Question: Please see this image:

Can someone explain the difference?
## Edit
Let me indicate what puzzles me. Notice that:
1. $row.is('tr.items:last') === false
2. $row[0].id === $('tr.items:last')[0].id
The two statements seem to contradict each other. The first tells us that '$row' is not the last of 'tr.items'. But the second one tells that '$row' is exactly '$('tr.items:last')', i.e. the last of 'tr.items'.
No such thing occurs with the ':last-of-type' selector.
What is going on here?
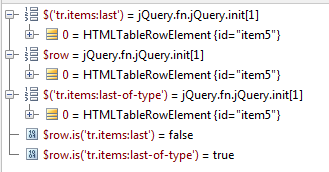
Answer: jQuery does a different filter mechanism for '.is' when it comes to set filters like ':last'. The point is that it normally uses '.filter' on the current set and checks whether there are any elements left after filtering.
This works for cases such as:
'''
$("<a></a><b></b>").is("b"); // true, there is a <b> after filtering
'''
But for ':last' this fails, because such a filter is relative to the set. Consider a document with two elements:
'''
$("a:first").is("a:last"); // would be true if the same method was used,
// because in the set with the first <a> element,
// the last <a> element is that element. So filtering
// with 'a:last' yields something, and '.is' gets you
// true.
'''
This is in contrast with what you may expect. So, jQuery instead searches for 'a:last' in the current context and checks whether 'a:first' is apparent in that set.
The problem in your case is that '$(ev.target)' (in 'handleKeyDown') makes the context to be that input element and not the document (which is the usual case). No 'tr.items' can be found in that context and you get 'false'. This is arguably a bug in jQuery.
Anyway, what you can do is checking against a set instead. It is faster to use the corresponding functions, anyway:
'''
$row.is( $("tr.items").last() ); // true
'''